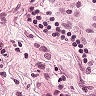
Metastatic tissue present: yes